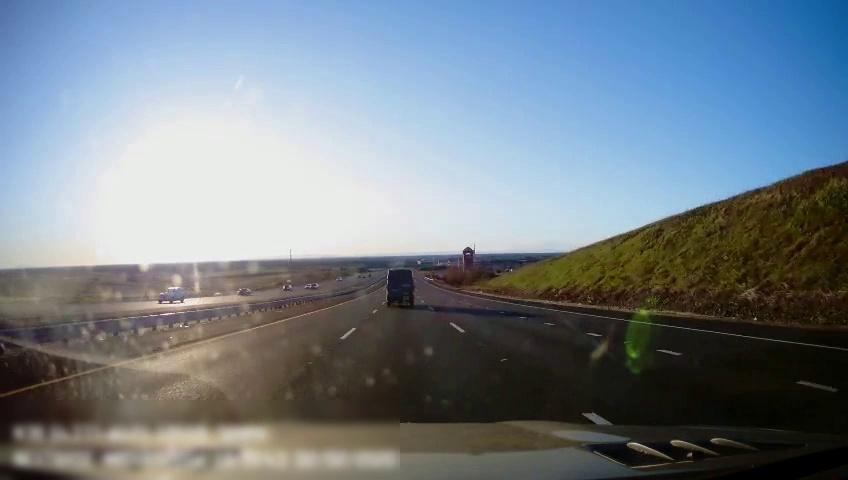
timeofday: Day
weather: Sunny
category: Drivable Space
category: Drivable Space
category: Vehicles | Truck
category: Vehicles | SUV
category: Vehicles | Car
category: Lanes | Current Lane
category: Lanes | Current Lane
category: Lanes | Alternate Lane
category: Lanes | Alternate Lane
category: Lanes | Alternate Lane